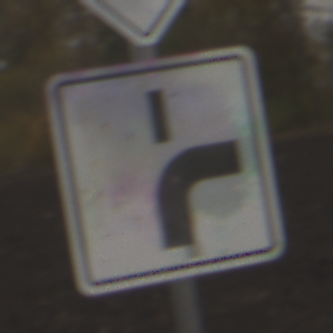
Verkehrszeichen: VerlaufVorfahrtsstrasse8
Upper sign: Vorfahrtsstrasse
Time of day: MorningAfternoon
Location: Outdoor (Nature)
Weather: Overcast
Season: NotSpecified
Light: Natural